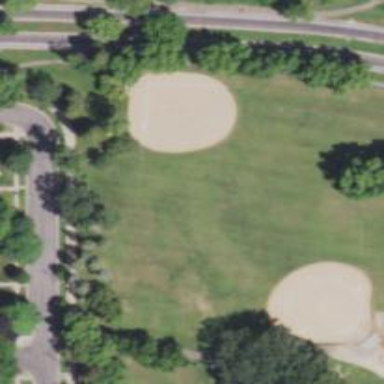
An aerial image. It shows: Baseball pitch for leisure and sports activities.